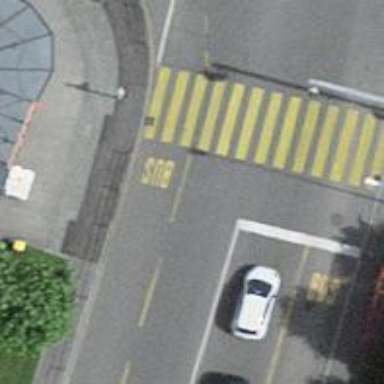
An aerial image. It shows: Zebra crossing controlled by traffic signals with zebra markings.